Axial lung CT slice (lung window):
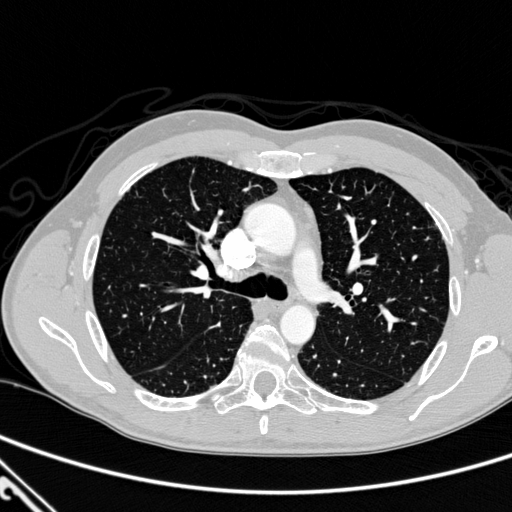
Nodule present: no